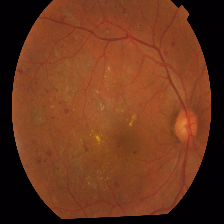
Diabetic retinopathy grade: Proliferative DR